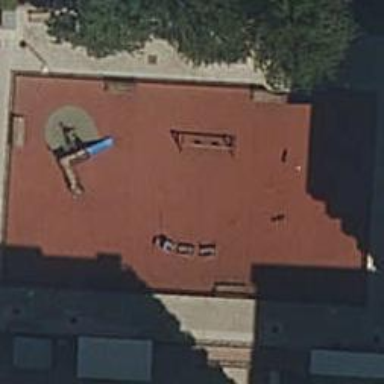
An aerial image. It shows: Playground area for leisure land.